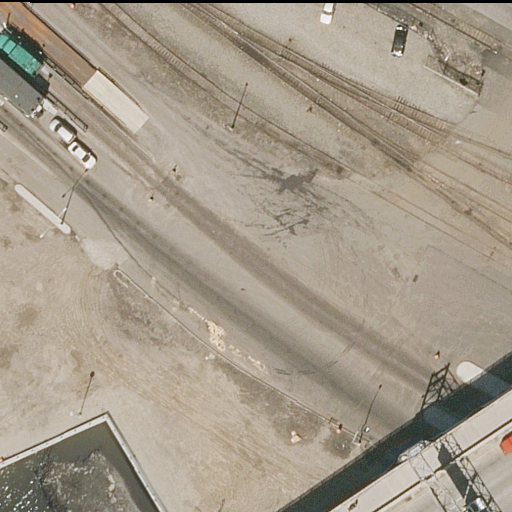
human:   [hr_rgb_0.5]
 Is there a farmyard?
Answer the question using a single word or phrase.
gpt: no

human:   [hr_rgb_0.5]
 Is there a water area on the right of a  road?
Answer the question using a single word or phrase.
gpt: no

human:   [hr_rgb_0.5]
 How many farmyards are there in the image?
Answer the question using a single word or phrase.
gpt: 0

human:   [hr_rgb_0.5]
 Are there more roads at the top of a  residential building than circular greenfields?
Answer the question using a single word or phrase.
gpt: no

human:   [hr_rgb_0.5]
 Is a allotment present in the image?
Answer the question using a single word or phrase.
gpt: no

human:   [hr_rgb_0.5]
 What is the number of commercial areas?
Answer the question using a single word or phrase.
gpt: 0

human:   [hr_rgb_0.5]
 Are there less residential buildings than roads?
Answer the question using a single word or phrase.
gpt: yes

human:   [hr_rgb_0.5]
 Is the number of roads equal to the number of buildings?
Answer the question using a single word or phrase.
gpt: no

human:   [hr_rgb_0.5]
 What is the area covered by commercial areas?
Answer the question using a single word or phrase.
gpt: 0m2

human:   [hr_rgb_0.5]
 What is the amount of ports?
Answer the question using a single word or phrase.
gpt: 0

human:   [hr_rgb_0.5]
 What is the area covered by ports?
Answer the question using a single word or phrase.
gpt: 0m2

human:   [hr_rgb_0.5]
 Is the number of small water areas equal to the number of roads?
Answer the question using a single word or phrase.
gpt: no

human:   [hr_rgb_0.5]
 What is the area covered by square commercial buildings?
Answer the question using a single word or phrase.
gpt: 0m2

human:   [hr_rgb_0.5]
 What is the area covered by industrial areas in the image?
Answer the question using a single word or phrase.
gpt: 0m2

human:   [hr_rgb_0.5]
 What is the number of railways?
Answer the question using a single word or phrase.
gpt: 0

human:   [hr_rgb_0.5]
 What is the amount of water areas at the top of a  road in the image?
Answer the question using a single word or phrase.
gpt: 0

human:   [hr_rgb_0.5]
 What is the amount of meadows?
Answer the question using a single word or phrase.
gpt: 0

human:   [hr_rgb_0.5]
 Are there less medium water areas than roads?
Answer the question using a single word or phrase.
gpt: yes

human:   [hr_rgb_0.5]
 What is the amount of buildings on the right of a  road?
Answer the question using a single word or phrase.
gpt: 0

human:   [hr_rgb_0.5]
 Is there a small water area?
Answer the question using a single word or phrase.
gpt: no

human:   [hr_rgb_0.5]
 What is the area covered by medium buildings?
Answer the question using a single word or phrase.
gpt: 0m2

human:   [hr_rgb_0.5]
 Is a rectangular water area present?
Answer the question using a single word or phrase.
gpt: yes

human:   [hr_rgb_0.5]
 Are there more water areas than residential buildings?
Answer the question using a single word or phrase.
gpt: yes

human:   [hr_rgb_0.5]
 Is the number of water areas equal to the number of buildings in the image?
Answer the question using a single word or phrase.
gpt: no

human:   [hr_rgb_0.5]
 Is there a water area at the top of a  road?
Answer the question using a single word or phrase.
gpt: no

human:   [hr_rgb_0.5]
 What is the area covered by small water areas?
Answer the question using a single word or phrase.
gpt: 0m2

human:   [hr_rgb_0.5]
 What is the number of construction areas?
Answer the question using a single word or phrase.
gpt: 0

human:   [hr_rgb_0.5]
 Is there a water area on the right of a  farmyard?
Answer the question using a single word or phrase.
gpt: no

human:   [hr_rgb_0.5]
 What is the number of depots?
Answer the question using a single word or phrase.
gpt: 0

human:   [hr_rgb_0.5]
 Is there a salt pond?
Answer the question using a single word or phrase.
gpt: no

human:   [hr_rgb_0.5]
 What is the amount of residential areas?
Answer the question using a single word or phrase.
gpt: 0

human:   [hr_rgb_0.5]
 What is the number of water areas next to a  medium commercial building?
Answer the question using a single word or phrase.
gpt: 0

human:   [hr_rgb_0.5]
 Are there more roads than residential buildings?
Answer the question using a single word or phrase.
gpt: yes

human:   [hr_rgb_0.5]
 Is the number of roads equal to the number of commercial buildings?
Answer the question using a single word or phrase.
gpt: no

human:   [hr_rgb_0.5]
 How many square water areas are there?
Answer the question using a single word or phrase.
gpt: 0

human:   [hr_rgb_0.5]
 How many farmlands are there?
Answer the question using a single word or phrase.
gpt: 0